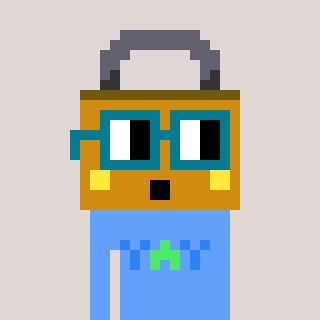
a pixel art character with square dark green glasses, a lock-shaped head and a blue-colored body on a warm background